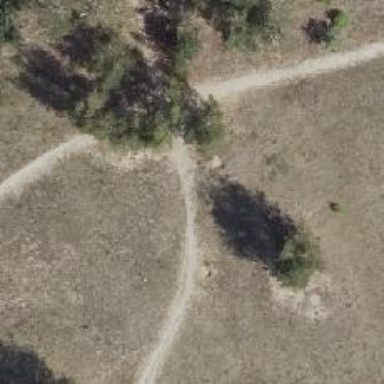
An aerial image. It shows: Dirt path.